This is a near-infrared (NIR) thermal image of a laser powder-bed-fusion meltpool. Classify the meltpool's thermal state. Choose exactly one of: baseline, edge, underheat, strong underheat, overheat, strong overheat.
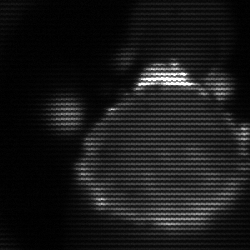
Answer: edge